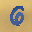
Label: 6